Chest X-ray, AP view. Patient: 42 years old, sex F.
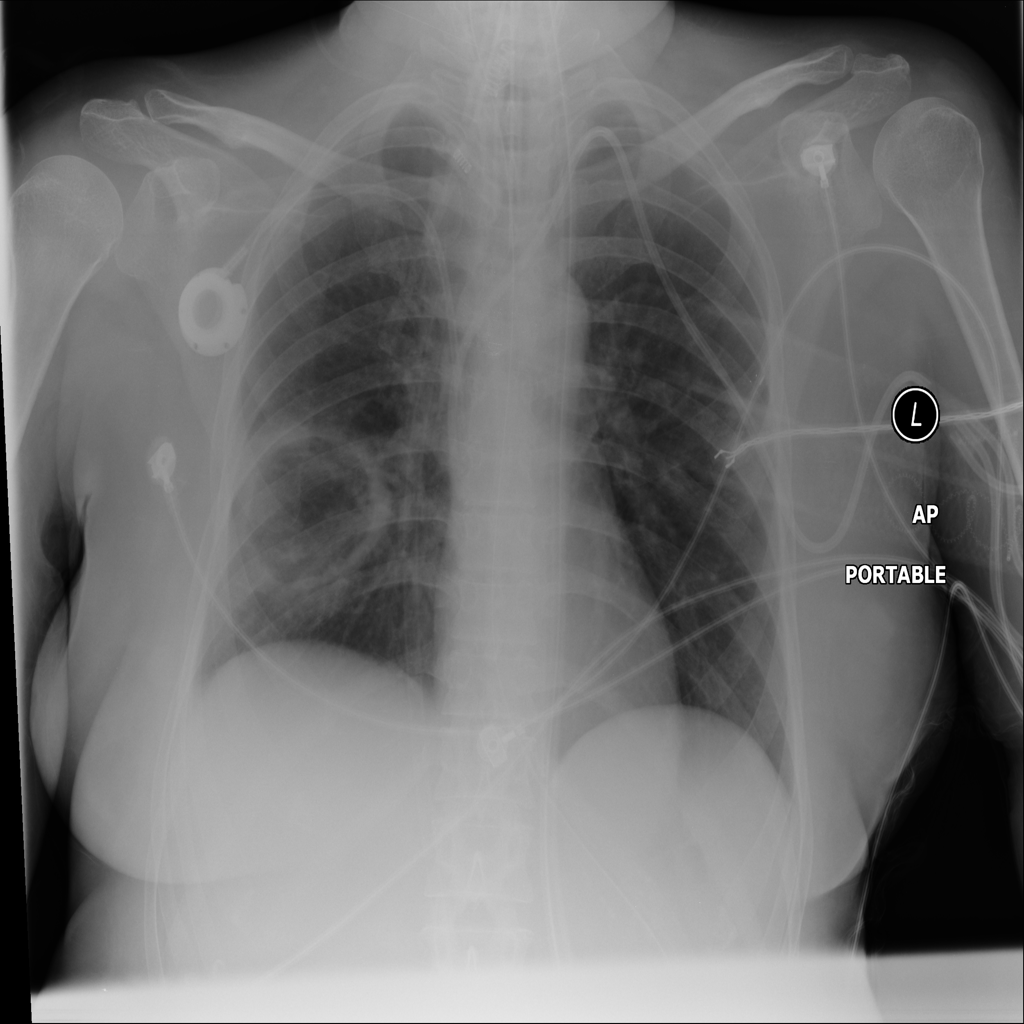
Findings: No Finding